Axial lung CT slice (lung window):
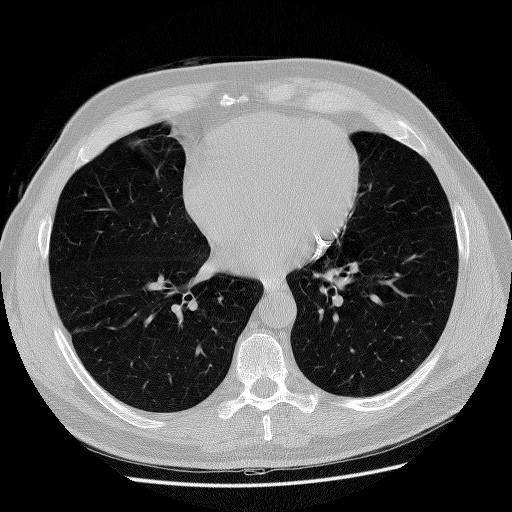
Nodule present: no